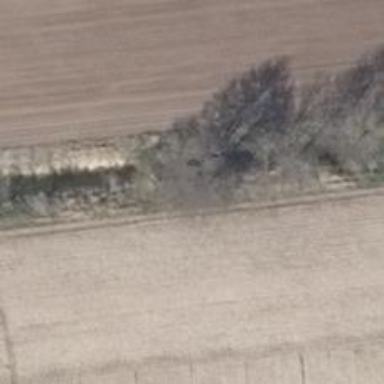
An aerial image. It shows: Row of deciduous broadleaved trees.